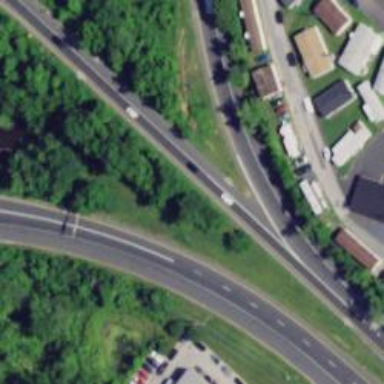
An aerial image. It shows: Asphalt trunk link road.